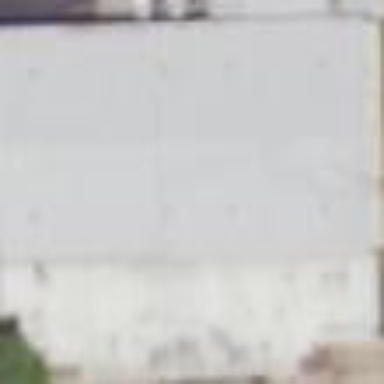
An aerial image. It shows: Building that houses bowling alley.